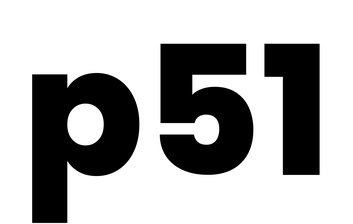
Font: Poppins-ExtraBold